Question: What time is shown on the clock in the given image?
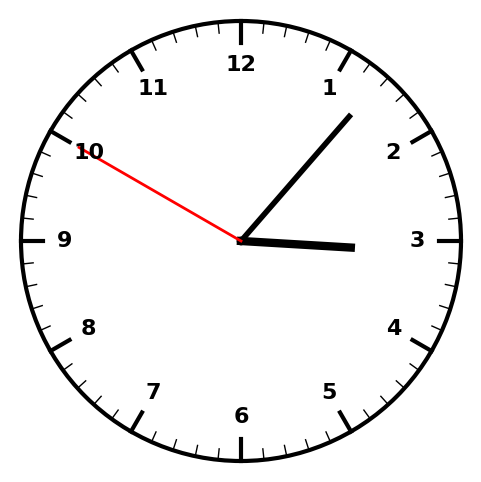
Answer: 03:06:50